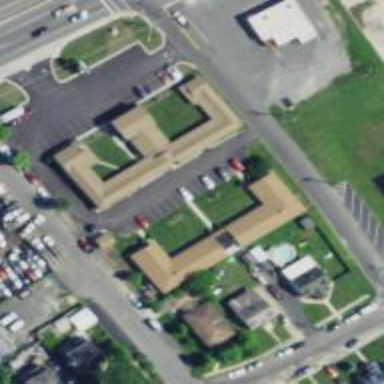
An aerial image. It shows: Commercial building.